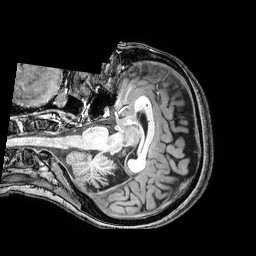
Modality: T1w
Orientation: axial
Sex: female
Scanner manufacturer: philips
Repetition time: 0.008195 s
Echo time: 0.00375 s